Question: Just helping my friend here. He got this website in development:
<URL>
When open with firefox, there is no error. However when open with chrome or safari, got striketrough bug in the product description as in the picture below:

How to fix this?
Thank you.
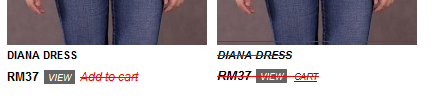
Answer: The 'li' elements are descendants of 'strike' elements, which is giving them the effect.